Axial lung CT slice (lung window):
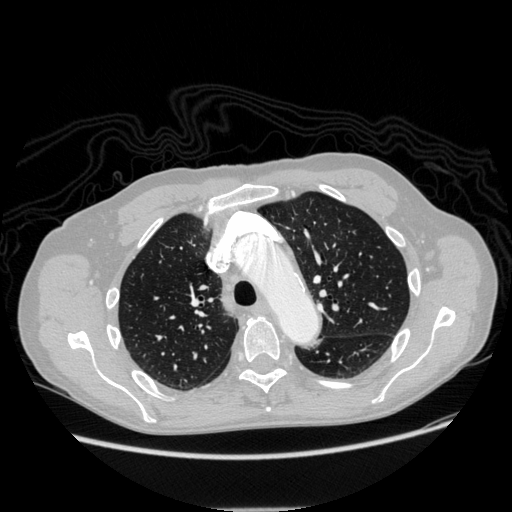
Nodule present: no